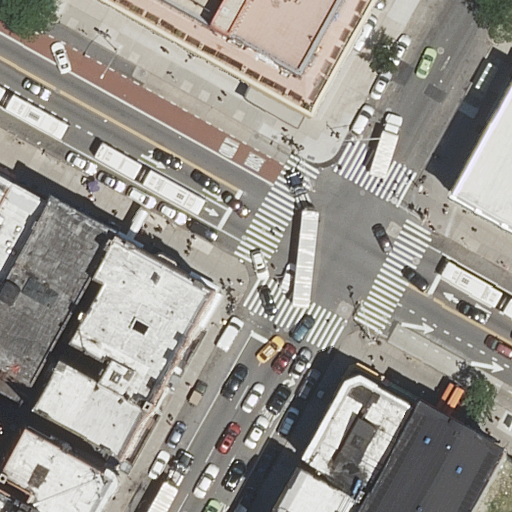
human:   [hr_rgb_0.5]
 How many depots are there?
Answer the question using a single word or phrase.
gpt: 0

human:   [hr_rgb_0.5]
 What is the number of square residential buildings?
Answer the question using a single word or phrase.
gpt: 0

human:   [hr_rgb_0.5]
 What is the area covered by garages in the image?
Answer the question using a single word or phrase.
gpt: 0m2

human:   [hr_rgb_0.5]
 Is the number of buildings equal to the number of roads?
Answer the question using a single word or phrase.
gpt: no

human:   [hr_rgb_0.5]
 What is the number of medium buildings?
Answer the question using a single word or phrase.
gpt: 5

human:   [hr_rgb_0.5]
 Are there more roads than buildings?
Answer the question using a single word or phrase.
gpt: no

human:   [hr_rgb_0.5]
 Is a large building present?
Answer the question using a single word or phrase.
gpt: yes

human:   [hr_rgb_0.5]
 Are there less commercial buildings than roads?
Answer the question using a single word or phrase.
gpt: yes

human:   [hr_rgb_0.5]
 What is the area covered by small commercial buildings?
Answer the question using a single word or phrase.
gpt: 0m2

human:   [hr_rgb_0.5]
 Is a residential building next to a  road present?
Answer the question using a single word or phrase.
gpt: yes

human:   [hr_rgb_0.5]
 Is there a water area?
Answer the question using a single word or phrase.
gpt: no

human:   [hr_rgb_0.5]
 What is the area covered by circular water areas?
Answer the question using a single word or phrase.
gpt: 0m2

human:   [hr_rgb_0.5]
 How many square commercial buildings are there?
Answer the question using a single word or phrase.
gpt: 0

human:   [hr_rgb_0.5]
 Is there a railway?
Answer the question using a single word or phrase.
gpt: no

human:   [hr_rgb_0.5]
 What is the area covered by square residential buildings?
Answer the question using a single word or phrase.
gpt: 0m2

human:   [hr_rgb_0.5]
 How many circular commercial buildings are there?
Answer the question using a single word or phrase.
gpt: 0

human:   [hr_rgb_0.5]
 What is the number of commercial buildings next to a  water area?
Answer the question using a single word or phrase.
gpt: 0

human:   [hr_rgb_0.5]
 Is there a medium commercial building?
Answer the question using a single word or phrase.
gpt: no

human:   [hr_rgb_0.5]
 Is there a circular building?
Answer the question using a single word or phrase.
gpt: no

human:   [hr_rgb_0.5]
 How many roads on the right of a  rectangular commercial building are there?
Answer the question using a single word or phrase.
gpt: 0

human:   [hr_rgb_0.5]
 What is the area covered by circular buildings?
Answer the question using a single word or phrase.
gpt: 0m2

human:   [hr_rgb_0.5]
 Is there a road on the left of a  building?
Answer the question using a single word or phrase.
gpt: yes

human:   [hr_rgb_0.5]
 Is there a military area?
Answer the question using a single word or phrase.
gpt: no

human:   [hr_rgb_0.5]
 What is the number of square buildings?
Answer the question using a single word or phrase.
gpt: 0

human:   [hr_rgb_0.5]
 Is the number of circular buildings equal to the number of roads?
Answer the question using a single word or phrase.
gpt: no

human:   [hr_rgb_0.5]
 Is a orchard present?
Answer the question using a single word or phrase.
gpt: no

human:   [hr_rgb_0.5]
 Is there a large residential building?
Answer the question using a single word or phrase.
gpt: yes

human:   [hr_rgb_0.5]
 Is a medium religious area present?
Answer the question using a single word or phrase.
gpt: no

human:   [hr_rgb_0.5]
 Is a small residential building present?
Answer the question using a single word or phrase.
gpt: yes

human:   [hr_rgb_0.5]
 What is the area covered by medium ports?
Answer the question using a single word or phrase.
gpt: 0m2

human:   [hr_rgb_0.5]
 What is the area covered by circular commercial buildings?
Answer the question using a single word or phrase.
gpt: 0m2

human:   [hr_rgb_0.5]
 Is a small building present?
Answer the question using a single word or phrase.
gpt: yes

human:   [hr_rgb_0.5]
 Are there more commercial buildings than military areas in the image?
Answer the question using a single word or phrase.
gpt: no

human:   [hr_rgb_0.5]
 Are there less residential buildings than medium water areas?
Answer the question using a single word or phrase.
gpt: no

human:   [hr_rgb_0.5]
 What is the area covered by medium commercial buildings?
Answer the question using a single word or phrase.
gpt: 0m2

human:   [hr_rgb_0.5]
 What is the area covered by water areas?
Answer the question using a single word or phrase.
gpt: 0m2